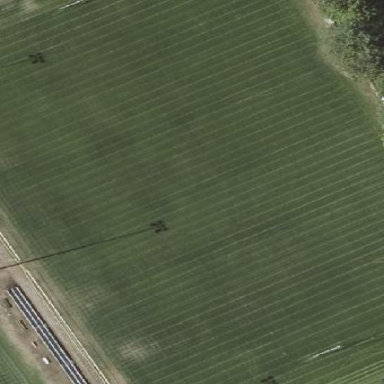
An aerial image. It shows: Grassy rugby union pitch.